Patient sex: M
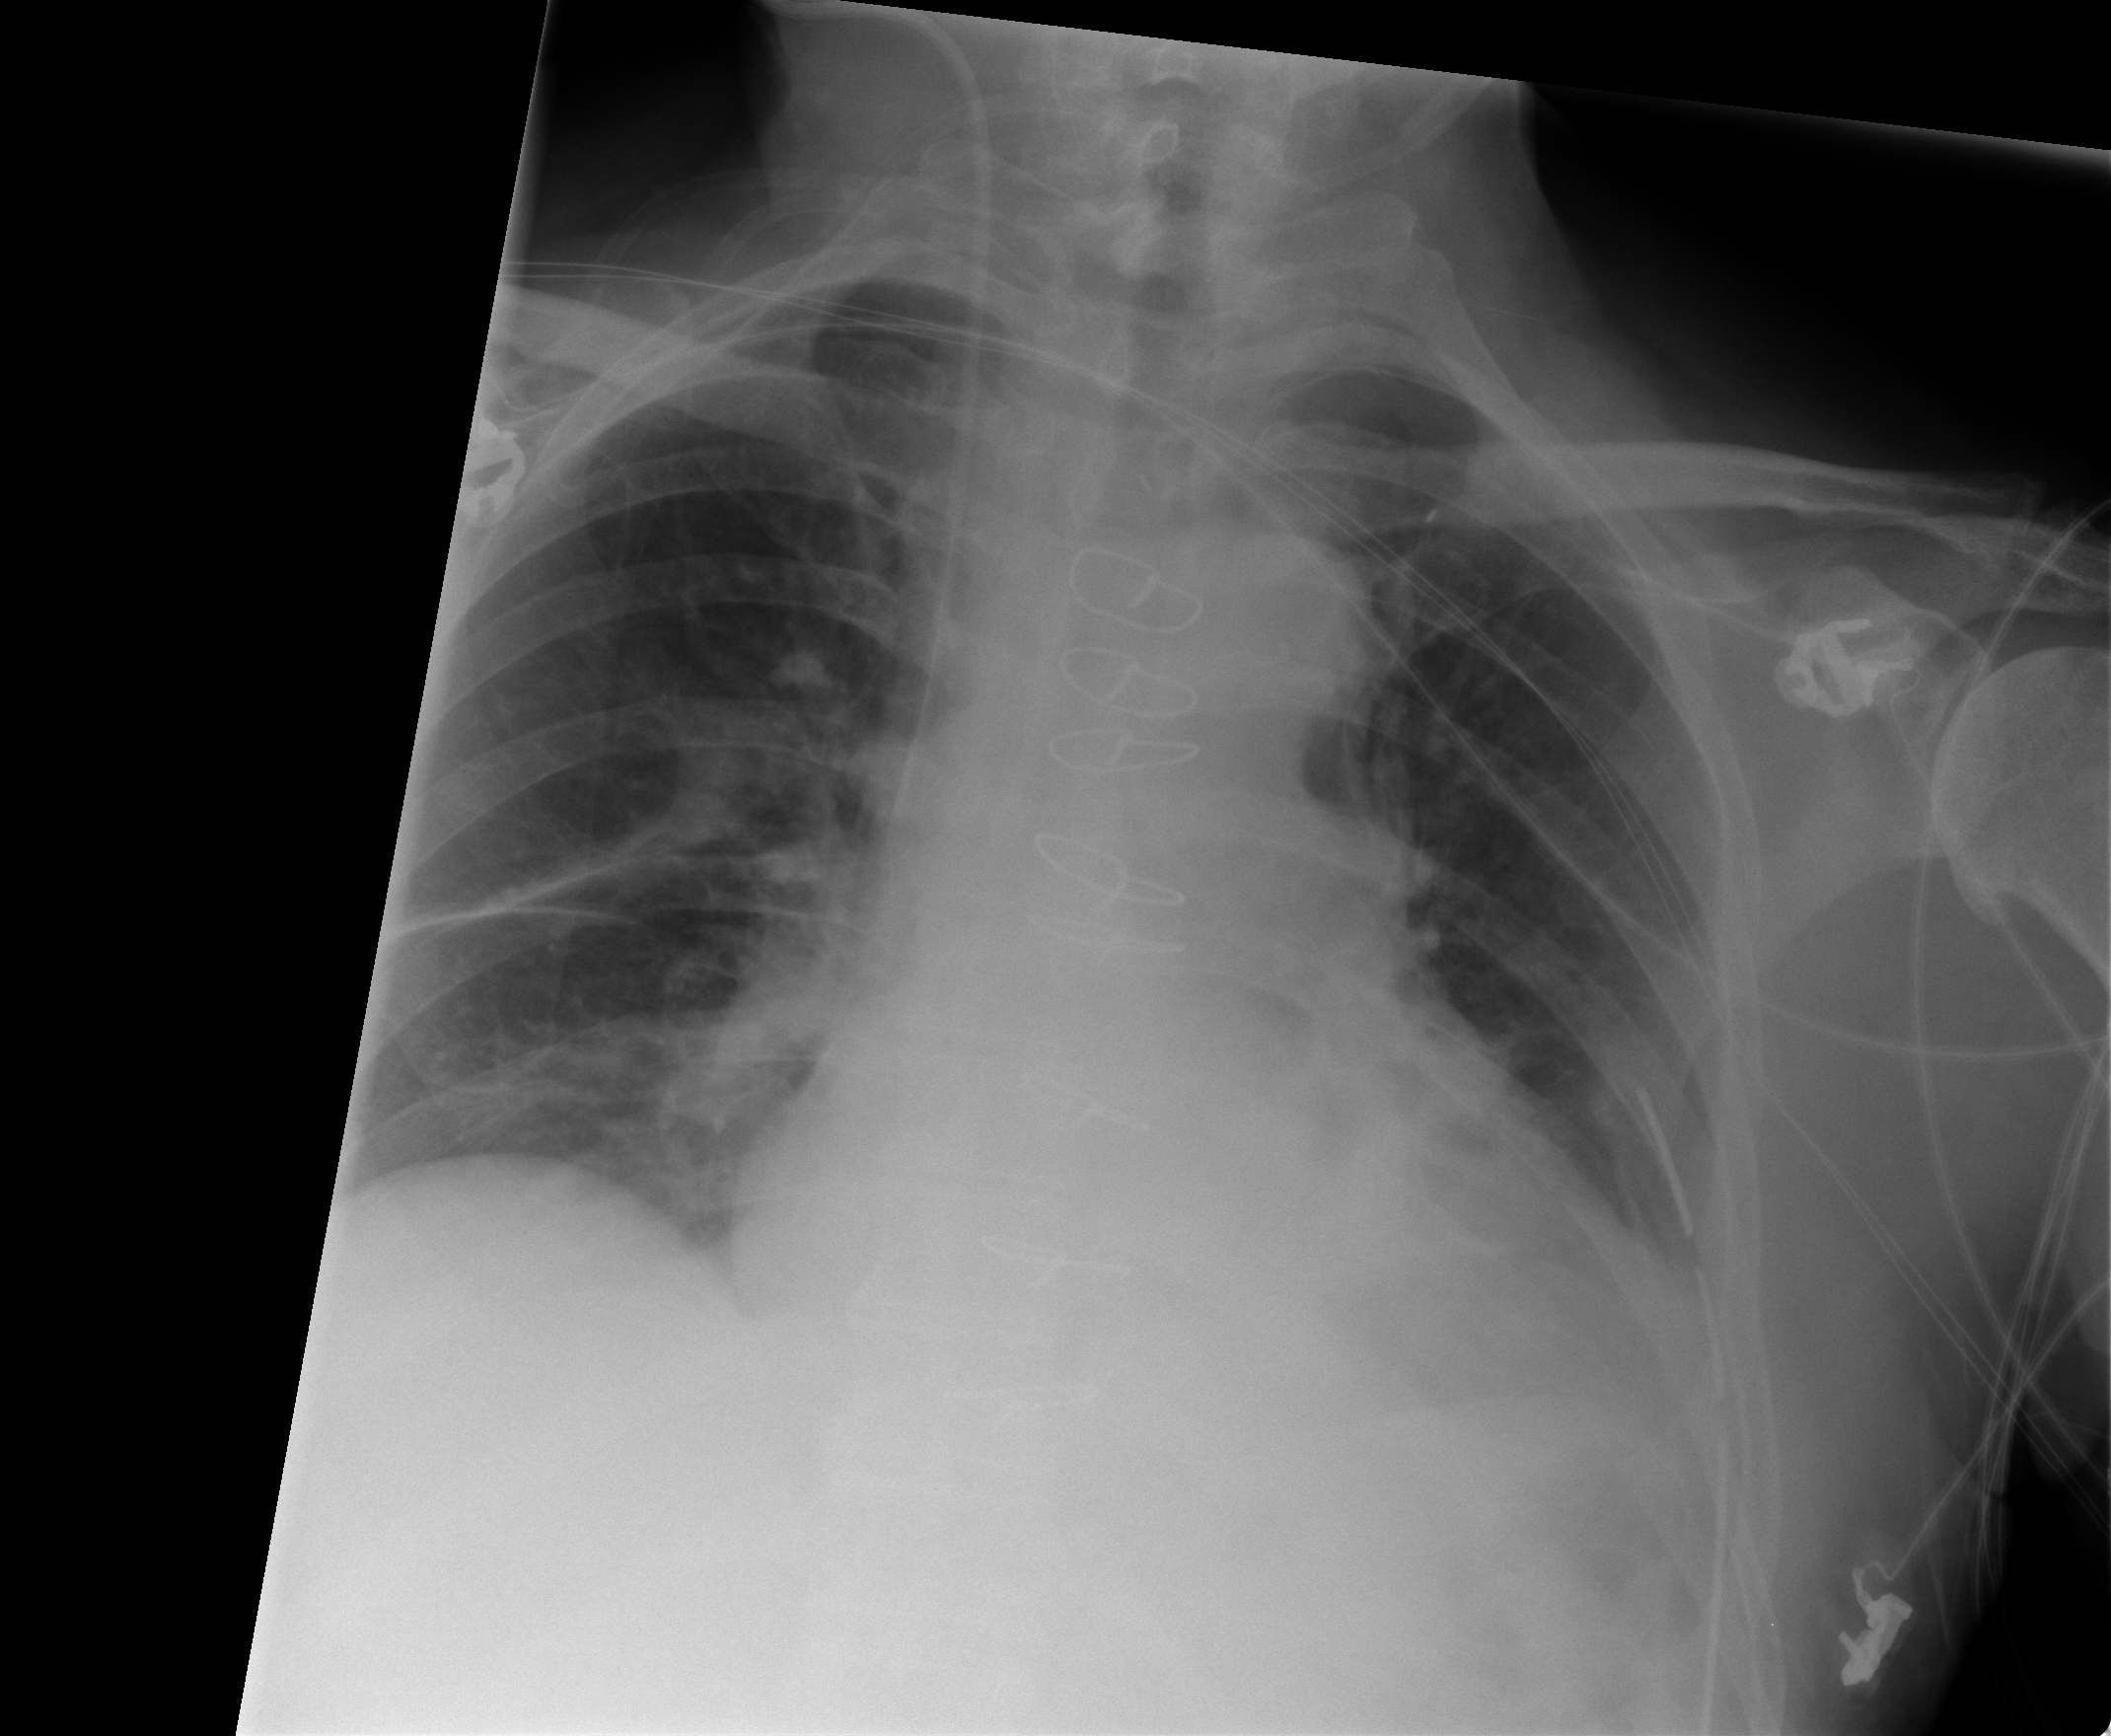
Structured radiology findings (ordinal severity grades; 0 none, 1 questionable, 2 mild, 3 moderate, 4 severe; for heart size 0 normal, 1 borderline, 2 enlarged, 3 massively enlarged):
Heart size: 2
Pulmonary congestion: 1
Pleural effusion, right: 0
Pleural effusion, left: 1
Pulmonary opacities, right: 0
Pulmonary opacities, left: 0
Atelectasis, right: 2
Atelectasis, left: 1